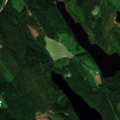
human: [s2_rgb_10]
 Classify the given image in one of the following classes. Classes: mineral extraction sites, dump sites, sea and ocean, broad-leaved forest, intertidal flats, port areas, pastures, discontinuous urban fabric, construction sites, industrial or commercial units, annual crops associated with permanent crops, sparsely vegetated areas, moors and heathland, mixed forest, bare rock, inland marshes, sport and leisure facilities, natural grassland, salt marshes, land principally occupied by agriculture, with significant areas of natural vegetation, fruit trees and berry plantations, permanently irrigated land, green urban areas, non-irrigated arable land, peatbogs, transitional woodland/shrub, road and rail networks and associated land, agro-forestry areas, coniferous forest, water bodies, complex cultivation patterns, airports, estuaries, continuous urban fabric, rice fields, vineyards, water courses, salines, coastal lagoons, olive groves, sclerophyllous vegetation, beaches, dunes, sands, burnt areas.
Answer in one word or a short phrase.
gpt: land principally occupied by agriculture, with significant areas of natural vegetation, coniferous forest, mixed forest, water bodies